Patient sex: M
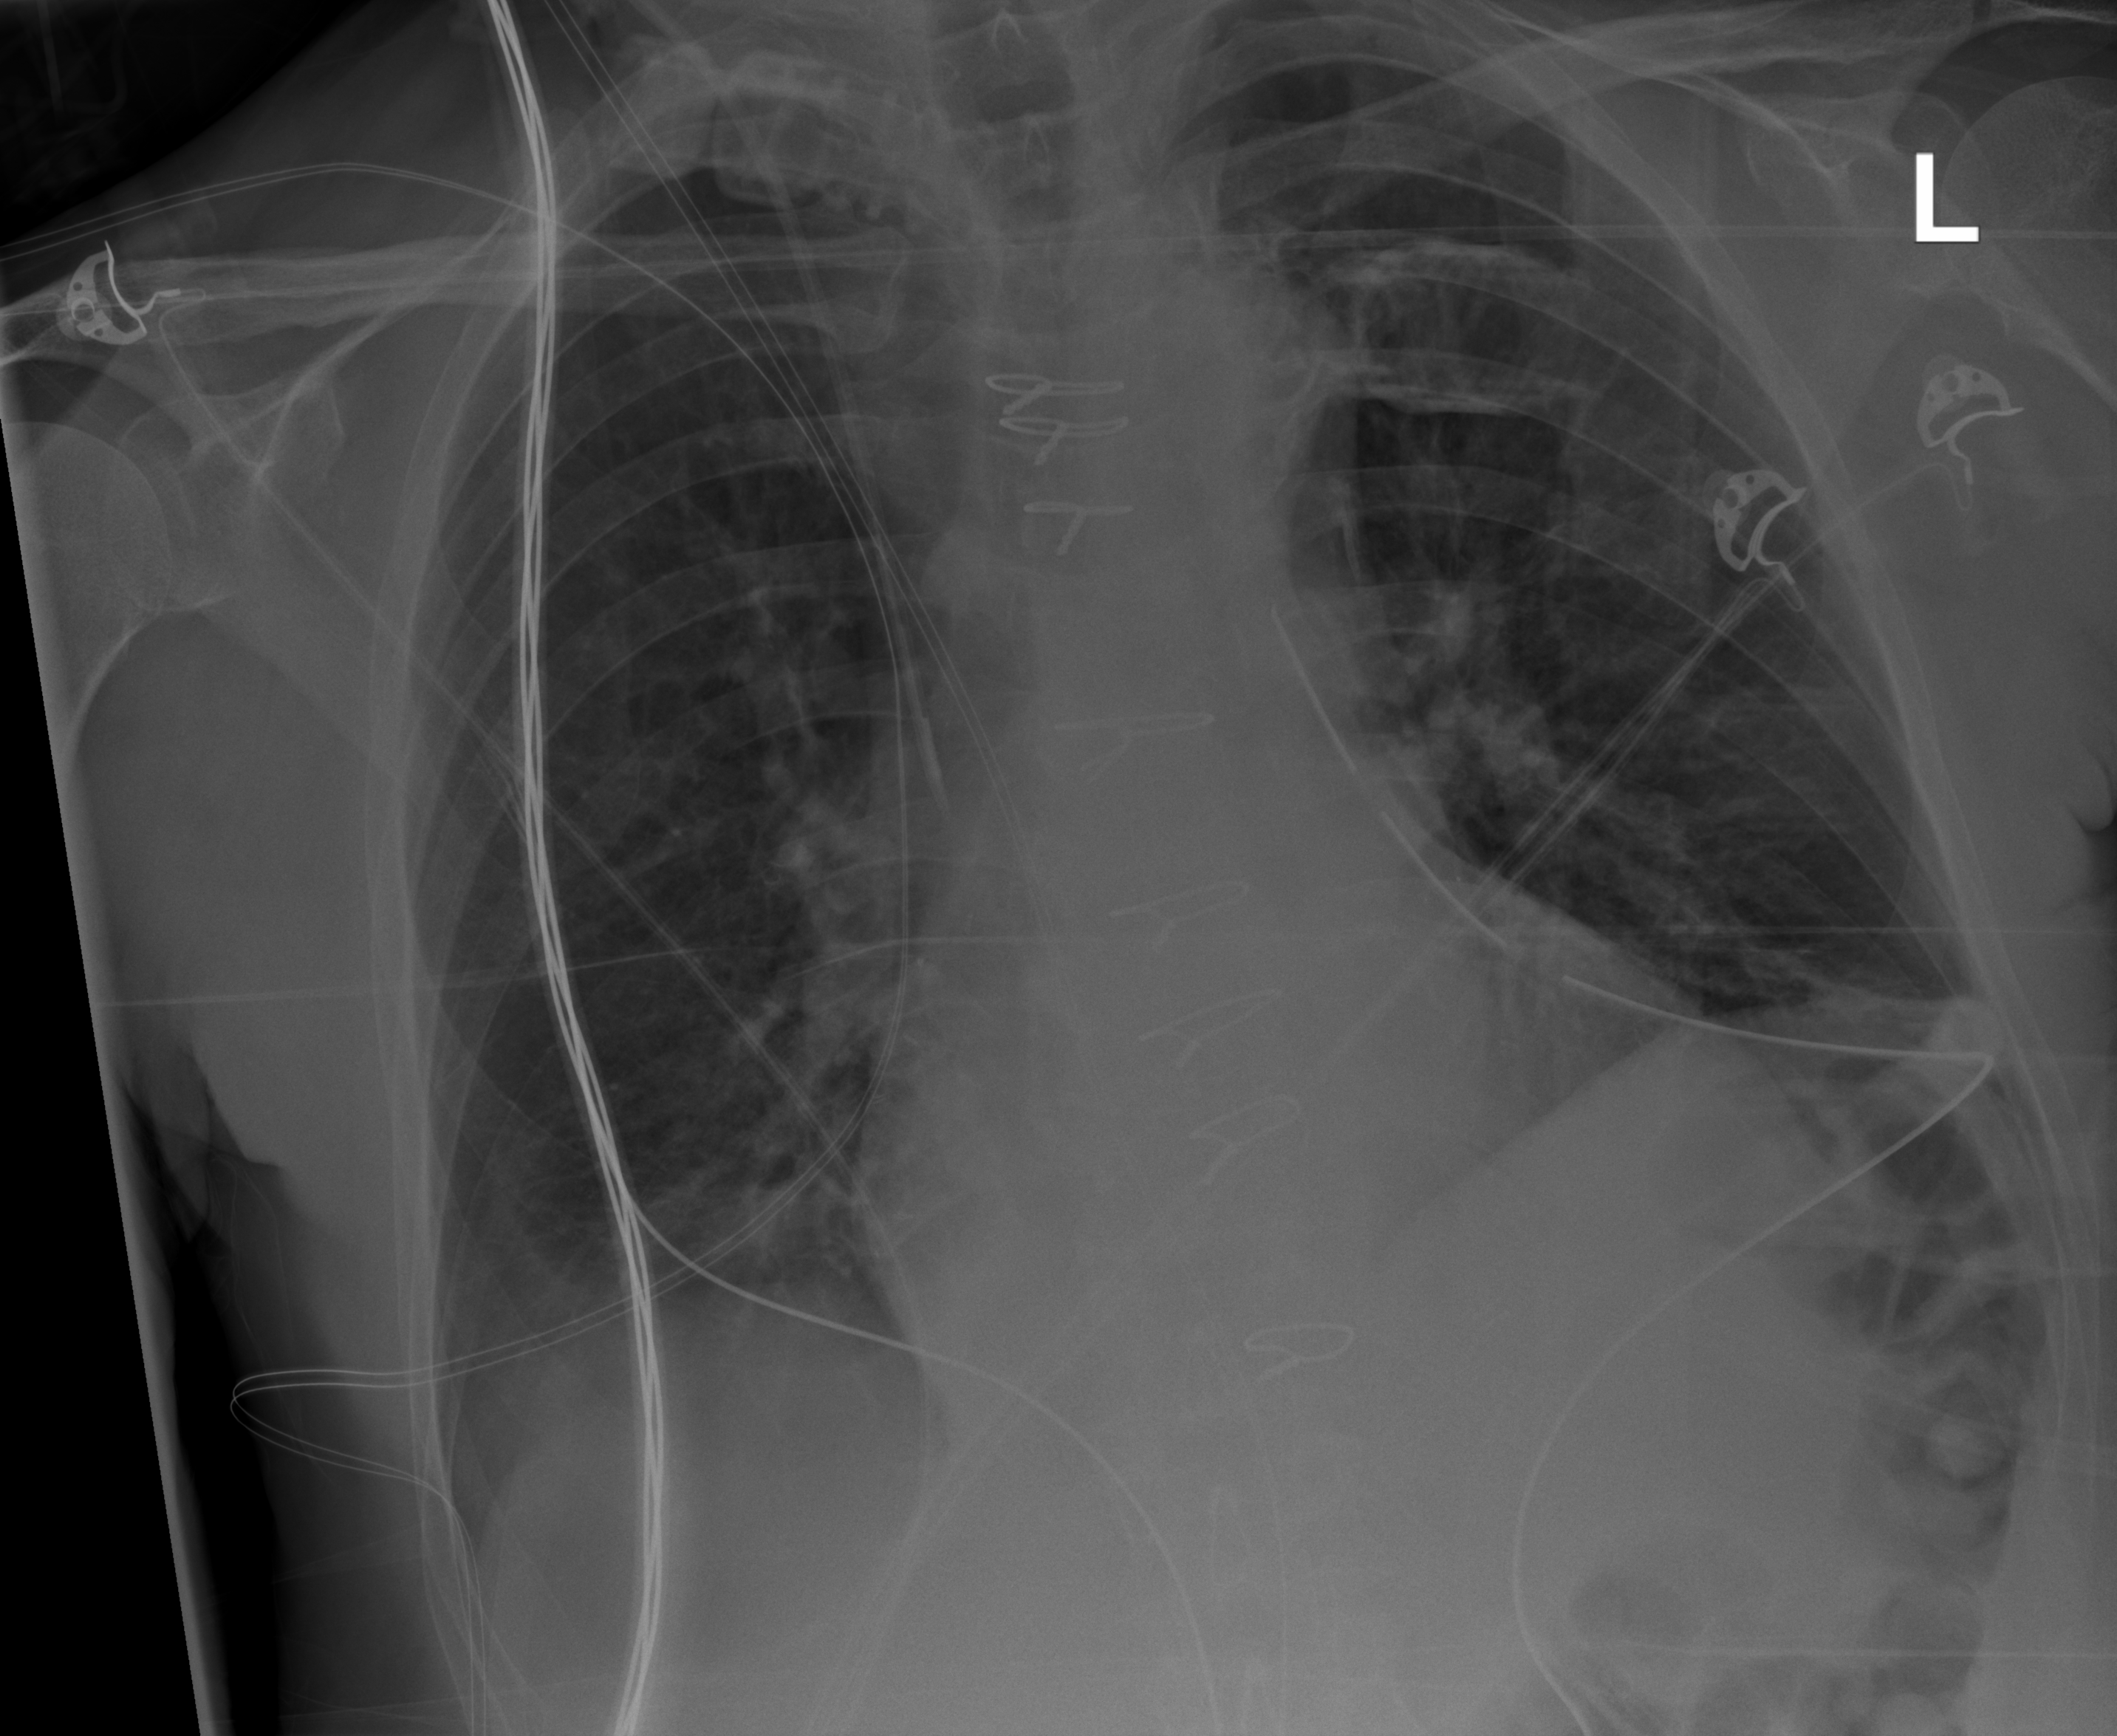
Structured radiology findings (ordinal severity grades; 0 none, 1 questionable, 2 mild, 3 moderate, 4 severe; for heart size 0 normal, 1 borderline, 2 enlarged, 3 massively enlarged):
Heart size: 0
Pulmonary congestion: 1
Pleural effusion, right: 1
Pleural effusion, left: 0
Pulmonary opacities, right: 0
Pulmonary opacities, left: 0
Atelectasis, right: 2
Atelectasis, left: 2